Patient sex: M
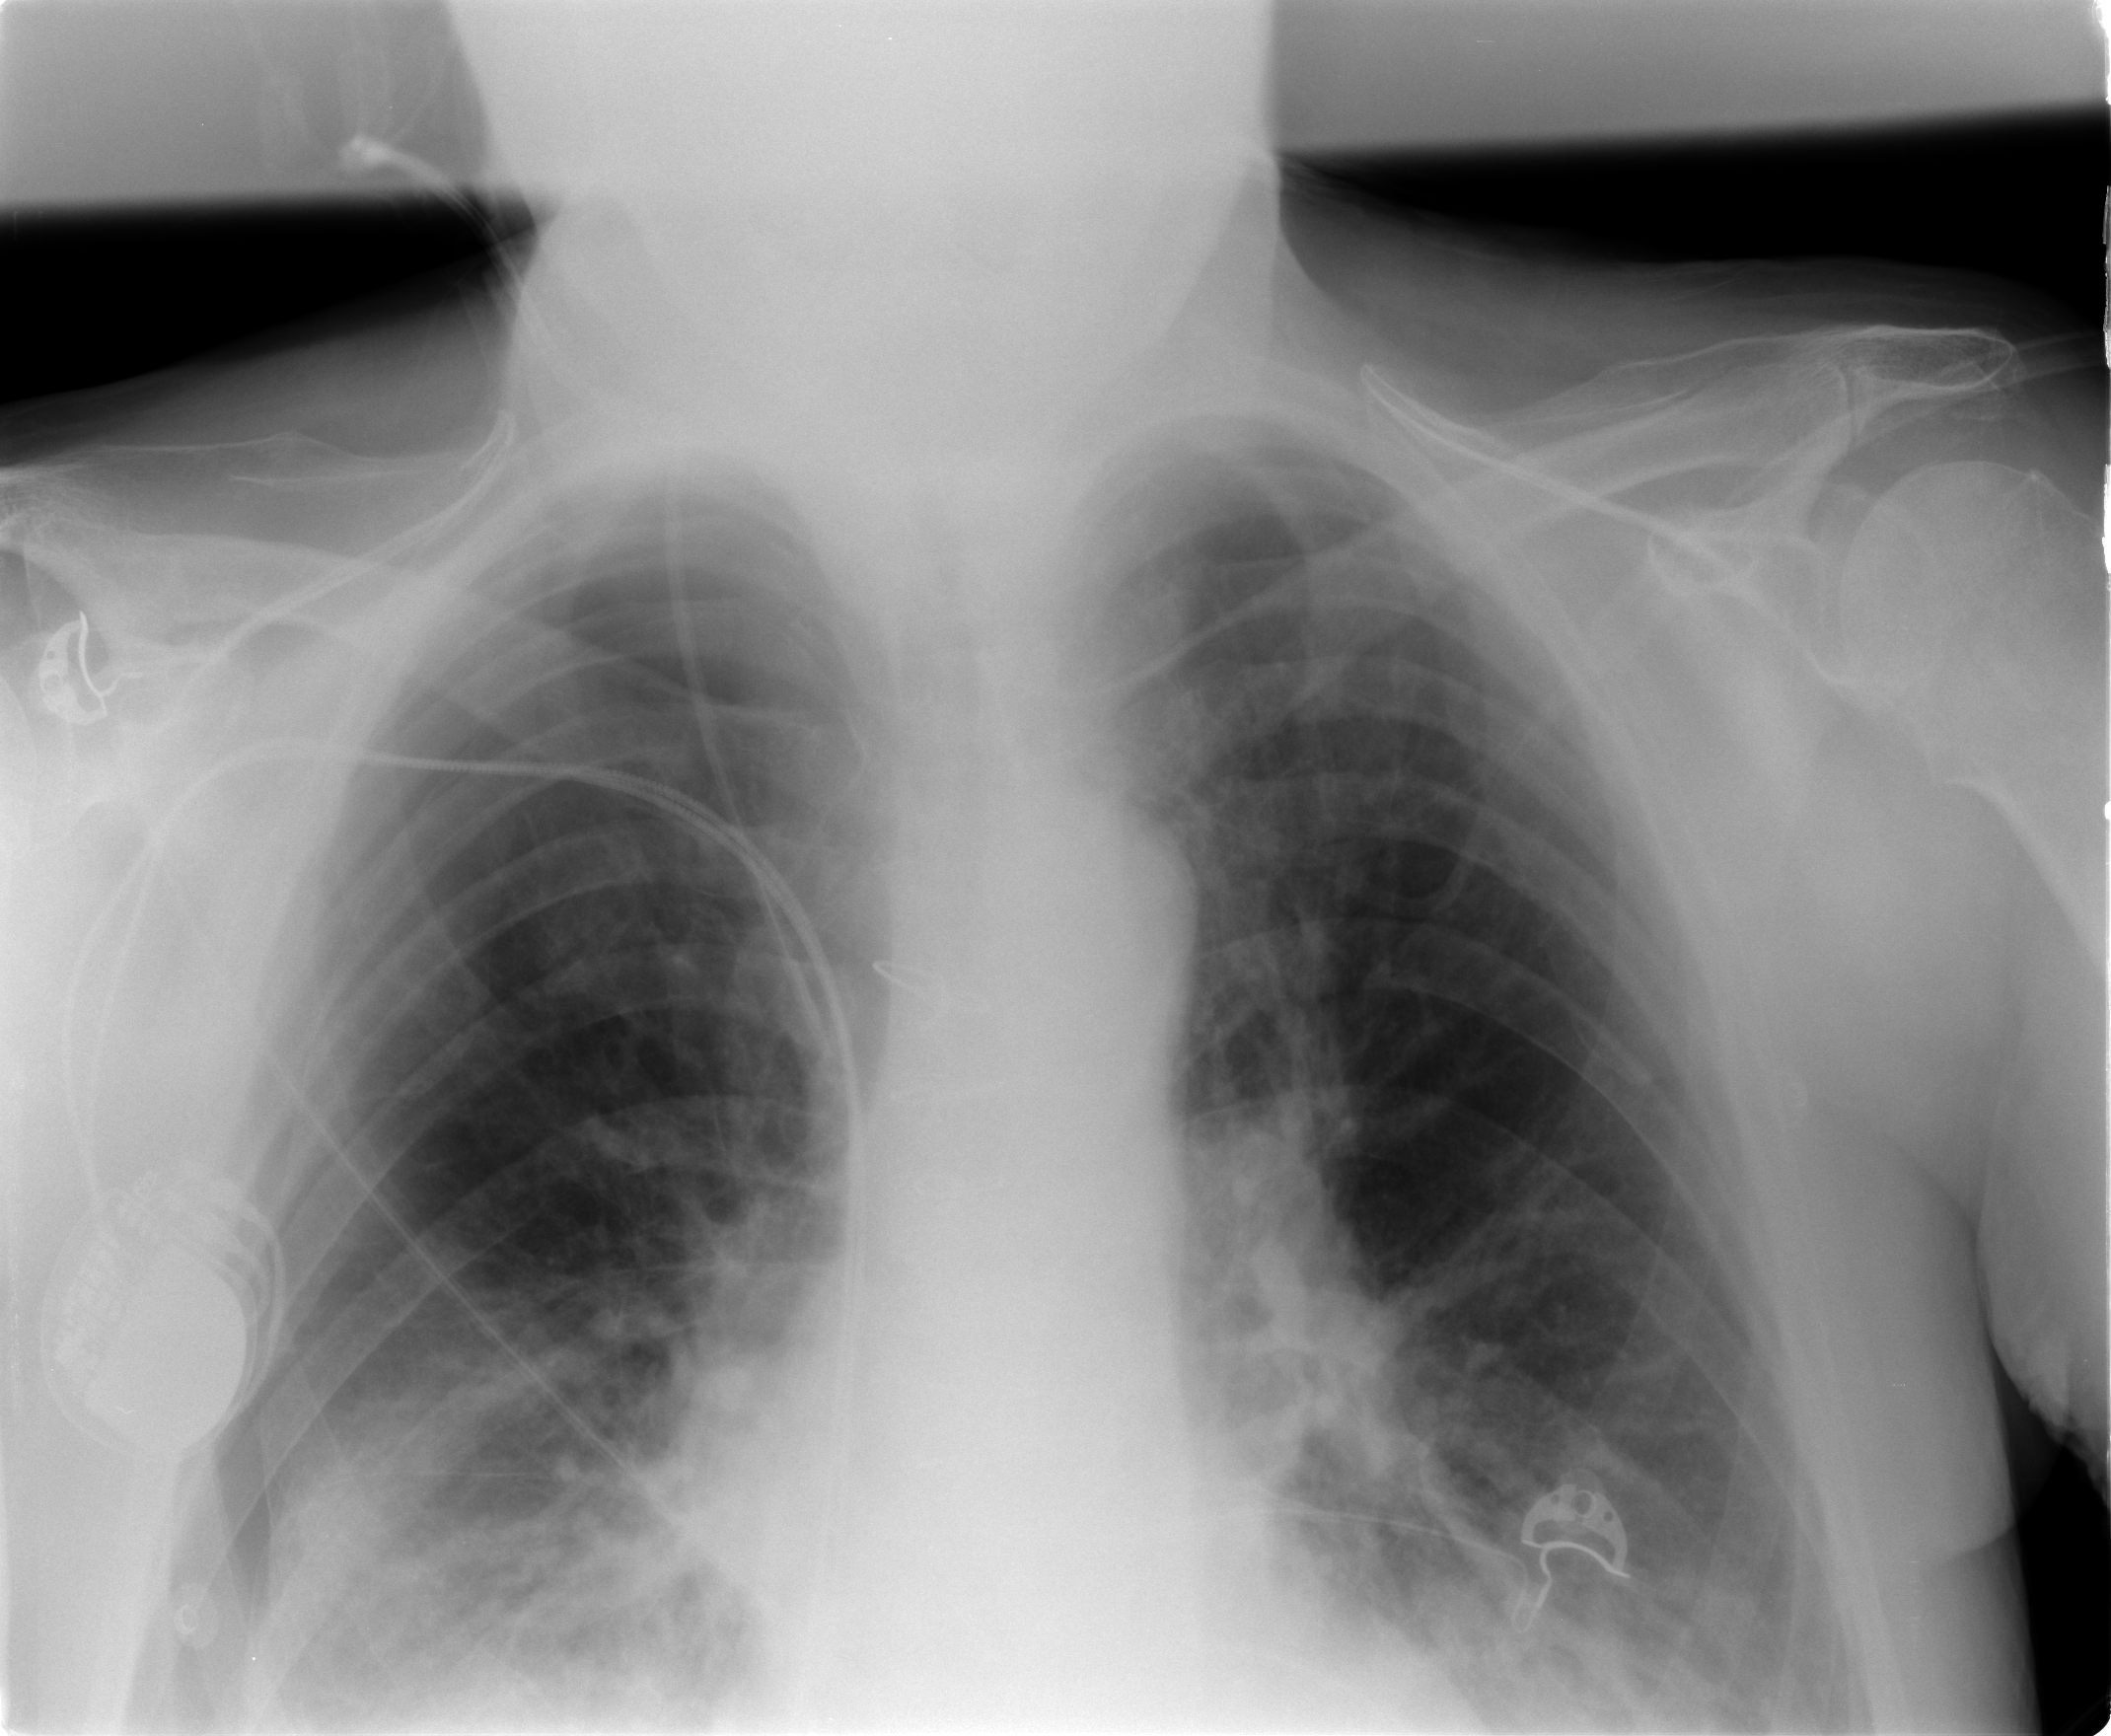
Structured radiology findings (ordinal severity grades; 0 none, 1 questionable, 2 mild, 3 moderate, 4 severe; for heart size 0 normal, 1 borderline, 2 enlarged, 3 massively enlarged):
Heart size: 0
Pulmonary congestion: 0
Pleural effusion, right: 0
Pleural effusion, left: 0
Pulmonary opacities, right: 0
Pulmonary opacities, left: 0
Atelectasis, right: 3
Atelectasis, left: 2